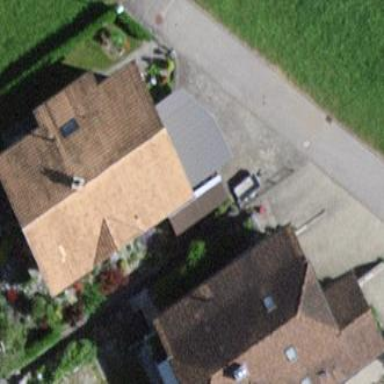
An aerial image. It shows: Detached building.